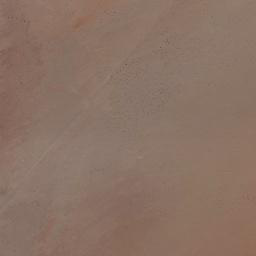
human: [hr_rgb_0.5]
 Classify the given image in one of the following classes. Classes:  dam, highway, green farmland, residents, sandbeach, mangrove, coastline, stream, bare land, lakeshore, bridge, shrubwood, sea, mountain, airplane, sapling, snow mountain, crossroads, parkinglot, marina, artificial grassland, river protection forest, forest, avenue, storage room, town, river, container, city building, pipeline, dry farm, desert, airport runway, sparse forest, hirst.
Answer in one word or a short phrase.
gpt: bare land